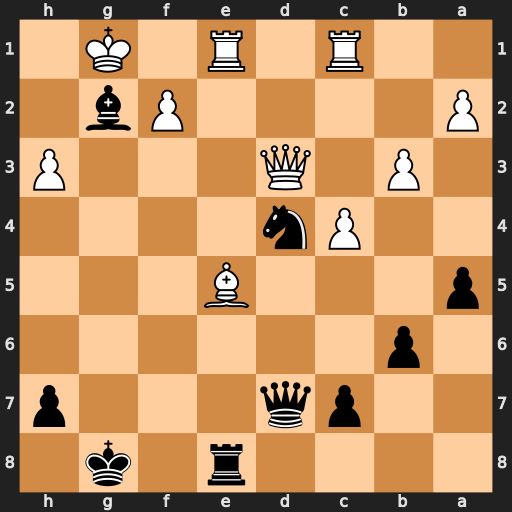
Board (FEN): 4r1k1/2pq3p/1p6/p3B3/2Pn4/1P1Q3P/P4Pb1/2R1R1K1
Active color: b
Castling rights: -
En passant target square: -
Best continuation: Nf3+ Qxf3 Bxf3